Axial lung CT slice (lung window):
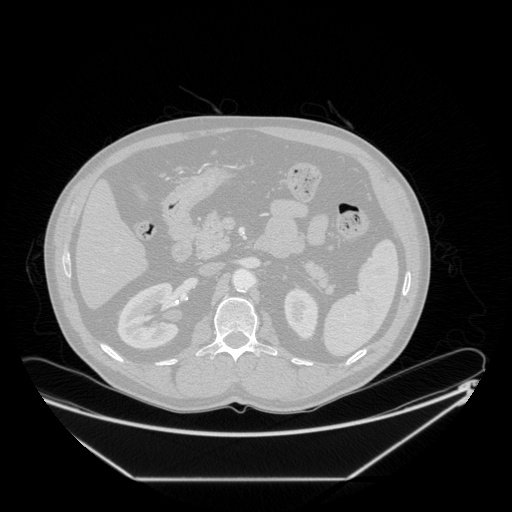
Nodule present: no